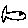
Label: fish